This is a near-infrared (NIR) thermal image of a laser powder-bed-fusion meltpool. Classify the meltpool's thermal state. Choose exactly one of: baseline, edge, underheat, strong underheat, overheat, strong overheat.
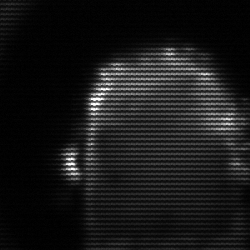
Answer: baseline